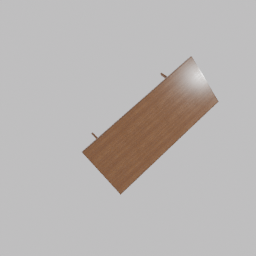
Label: furniture